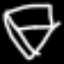
Label: diamond